Question: I need to create a simple horizontal scroll from a slew of pictures a friend sent me. I don't really work much with javascript as I think that is what I need to use to accomplish this, but I wanted to ask here first to see if there was a more viable option. Here is a shell pic of what he needs:

In which the thumbnail of pics will be displayed side by side in the red to orange gradient box, where the arrows on each side shift the pics. The sorts at the top would need to change the way the pics are arranged from left to right.
I am not looking for a step by step on how to create this. I am just asking for advice on how I should go about accomplishing this. I am assuming the easiest method is maybe jQueryUI but wanted your advice - maybe it is even doable in HTML 5 now?. Thanks!
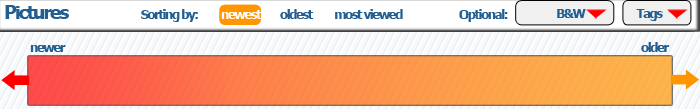
Answer: Make a container element that is the size you want the visible potion of your slider to be, then add a child element that can be moved around to shift what content is currently viewable:
'''
<style>
#container {
position : relative;/*necessary so its child can be positioned absolutely*/
width : 500px;
height : 200px;
overflow : hidden;
}
#container ul {
position : absolute;
top : 0;
left : 0;
list-style : none;
width : <total number of LI elements times their width, so eight LI elements would be 800>px
}
#container li {
width : 100px;
float : left;
}
</style>
<div id="container">
<ul>
<li>item 1</li>
<li>item 2</li>
...
</ul>
</div>
<script>
$(function () {
$('#left-nav-button').on('click', function () {
//use '.animate()' or '.css()' to move the UL element to the left (Hint: negative 'left' value)
});
$('#right-nav-button').on('click', function () {
//use '.animate()' or '.css()' to move the UL element to the right
});
});
</script>
'''
Here is a simple demo on jsfiddle: <URL>